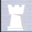
Piece: wR